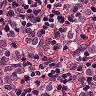
Metastatic tissue present: yes